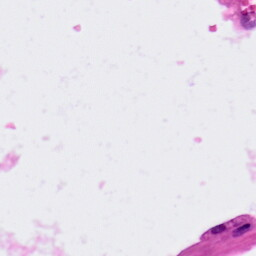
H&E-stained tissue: Lung